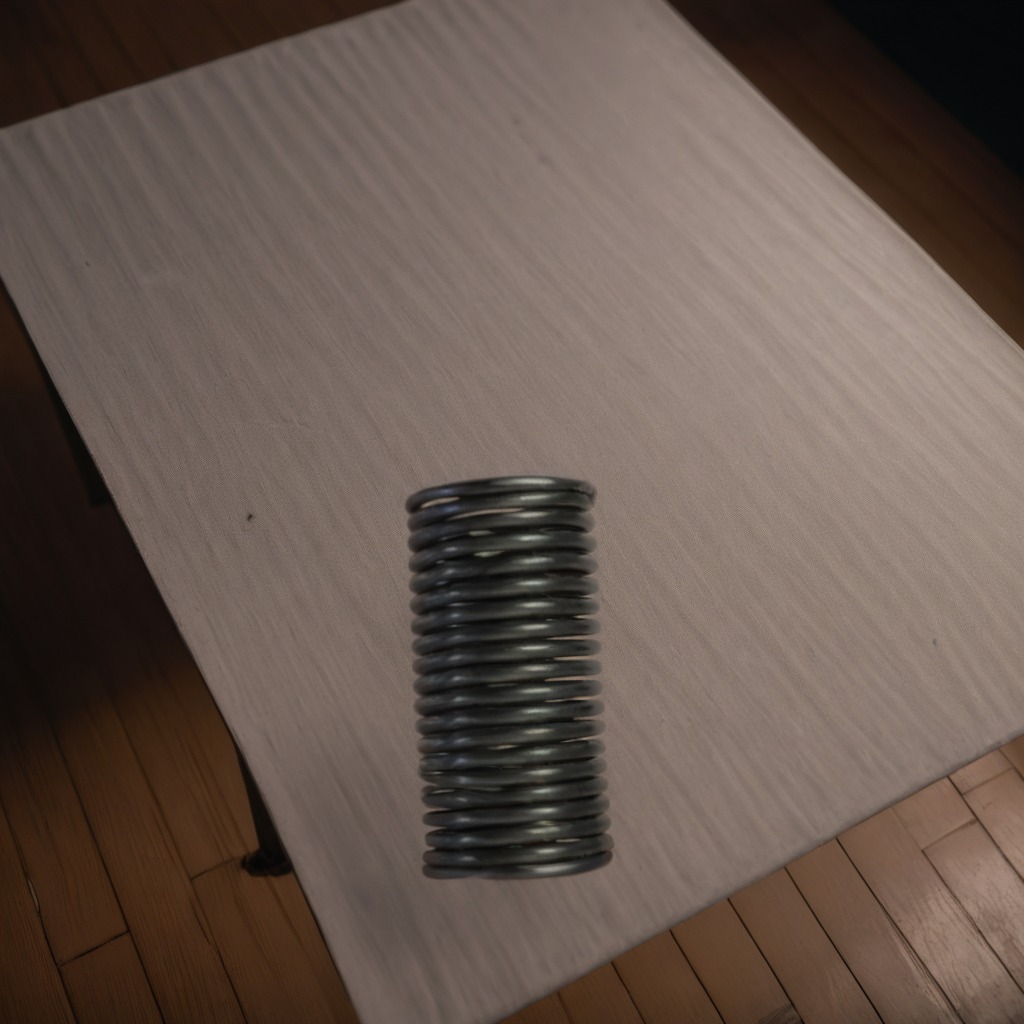
A coiled metal spring is lying on the wooden table.